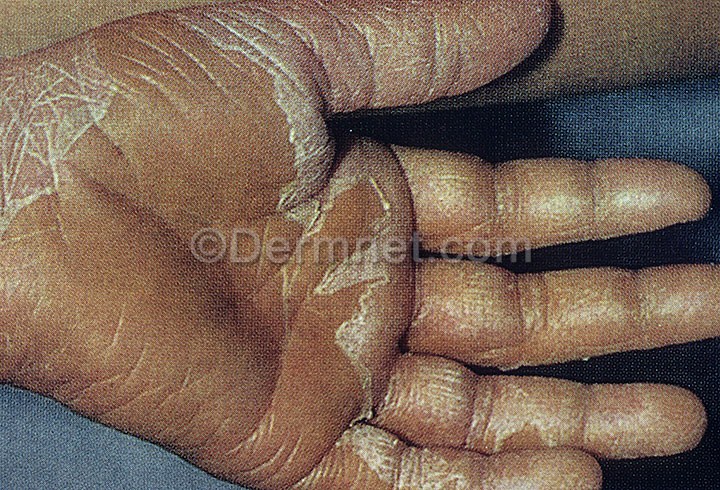
Disease: Exanthems and Drug Eruptions